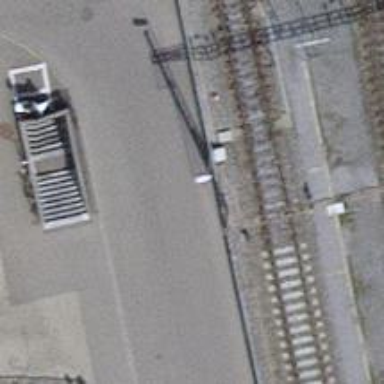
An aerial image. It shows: Railway switch.